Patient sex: F
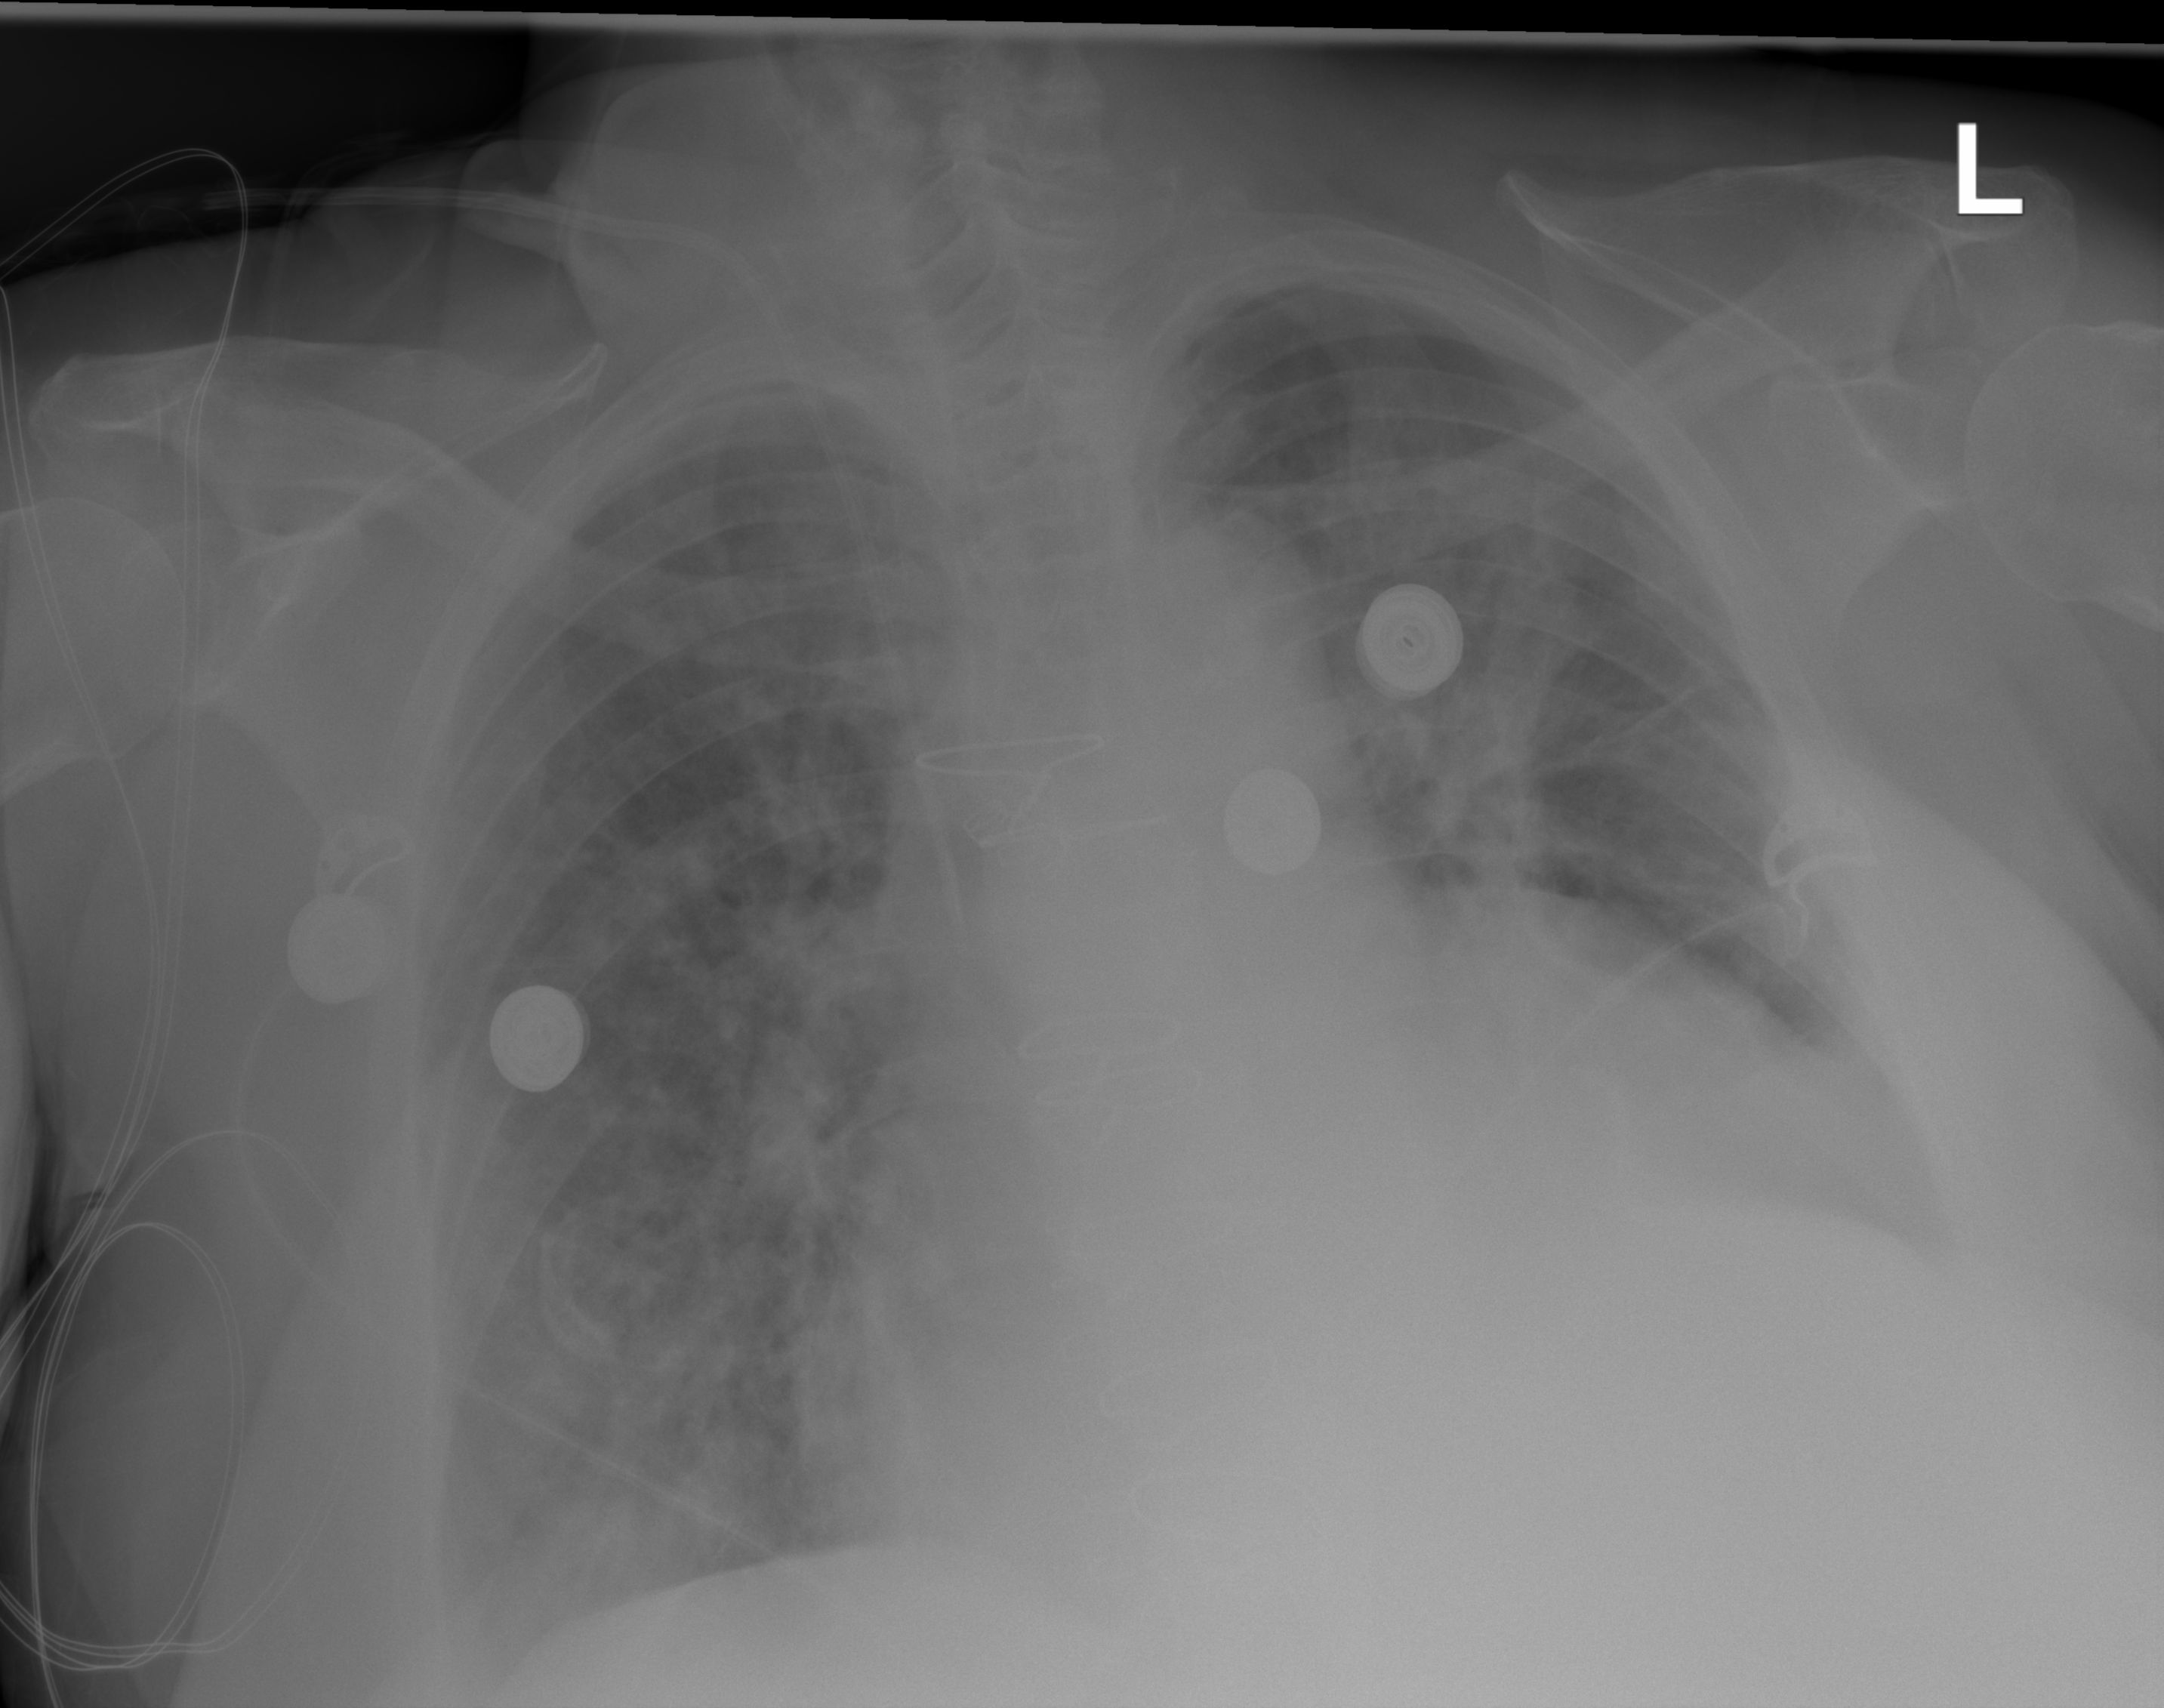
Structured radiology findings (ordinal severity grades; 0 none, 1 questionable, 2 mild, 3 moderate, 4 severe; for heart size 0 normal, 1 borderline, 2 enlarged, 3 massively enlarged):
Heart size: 2
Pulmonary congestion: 3
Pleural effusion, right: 2
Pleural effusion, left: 2
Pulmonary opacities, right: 2
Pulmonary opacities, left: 2
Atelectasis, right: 0
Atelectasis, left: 2